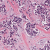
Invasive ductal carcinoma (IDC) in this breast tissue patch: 1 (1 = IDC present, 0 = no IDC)